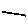
Label: line